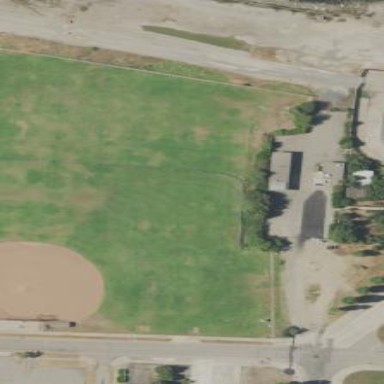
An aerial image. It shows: Baseball pitch for leisure land activities.